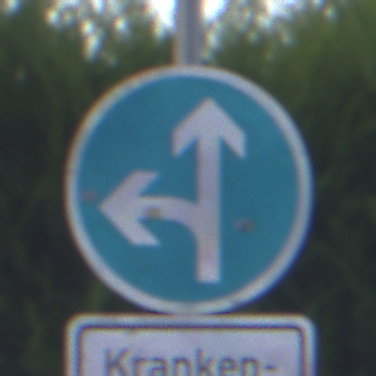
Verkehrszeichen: VorgeschriebeneFahrtrichtungGeradeausOderLinks
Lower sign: BesondereFahrzeugeUndTransportgueter4
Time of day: SunriseSunset
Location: Outdoor (Urban)
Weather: Clear
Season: NotSpecified
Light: Natural